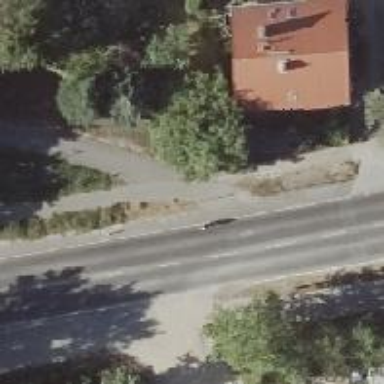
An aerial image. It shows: Asphalt footway.